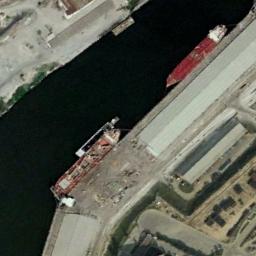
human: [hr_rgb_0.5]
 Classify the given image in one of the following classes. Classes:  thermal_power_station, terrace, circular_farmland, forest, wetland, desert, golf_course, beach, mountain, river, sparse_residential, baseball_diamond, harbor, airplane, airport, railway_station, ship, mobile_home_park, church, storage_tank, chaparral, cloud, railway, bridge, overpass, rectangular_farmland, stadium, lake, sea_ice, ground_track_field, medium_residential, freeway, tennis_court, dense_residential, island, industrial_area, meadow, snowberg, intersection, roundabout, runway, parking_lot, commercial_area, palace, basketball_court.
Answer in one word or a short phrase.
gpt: ship